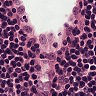
Metastatic tissue present: no